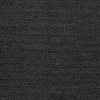
Atmospheric dust classification: dusty